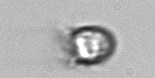
Label: Ciliophora